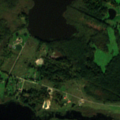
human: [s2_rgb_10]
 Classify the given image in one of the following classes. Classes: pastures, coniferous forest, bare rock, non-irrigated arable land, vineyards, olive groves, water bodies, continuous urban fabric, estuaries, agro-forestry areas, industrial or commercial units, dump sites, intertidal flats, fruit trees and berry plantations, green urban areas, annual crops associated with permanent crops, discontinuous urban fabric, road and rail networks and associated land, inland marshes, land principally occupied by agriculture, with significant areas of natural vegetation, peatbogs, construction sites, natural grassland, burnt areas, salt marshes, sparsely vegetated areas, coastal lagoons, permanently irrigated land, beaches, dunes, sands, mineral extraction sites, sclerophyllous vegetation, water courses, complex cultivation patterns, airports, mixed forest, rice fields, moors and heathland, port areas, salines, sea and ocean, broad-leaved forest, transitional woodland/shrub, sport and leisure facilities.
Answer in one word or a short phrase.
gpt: discontinuous urban fabric, pastures, land principally occupied by agriculture, with significant areas of natural vegetation, broad-leaved forest, transitional woodland/shrub, water bodies